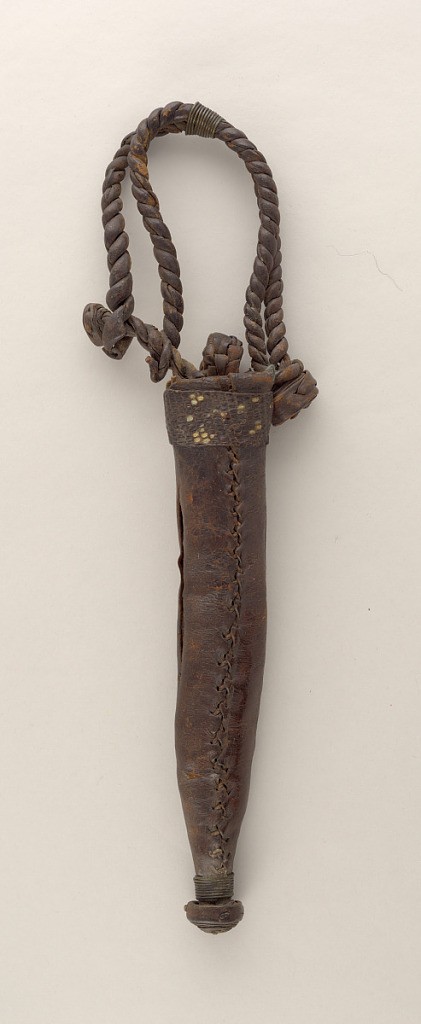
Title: Case
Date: mid-18th century
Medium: Leather, snake skin, copper wire
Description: Tapered leather sheath, stiched down front; snake skin band at top. Rolled leather knob at pointed end; wrapped above end with copper wire. Twisted leather strap with copper wire bands attached by knotted tab at mouth.